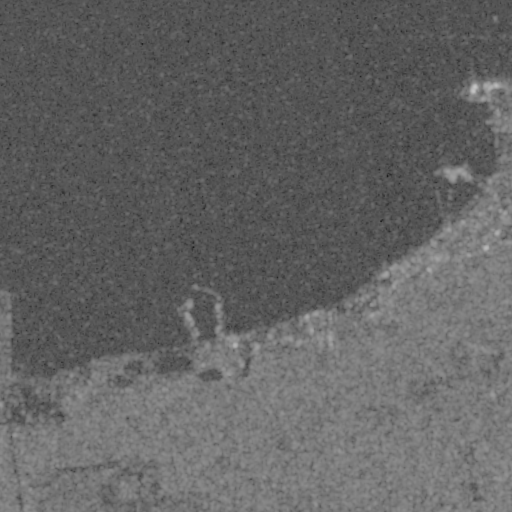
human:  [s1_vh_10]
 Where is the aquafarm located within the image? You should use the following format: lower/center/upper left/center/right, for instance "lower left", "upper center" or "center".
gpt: The aquafarm is located in the center right of the image.
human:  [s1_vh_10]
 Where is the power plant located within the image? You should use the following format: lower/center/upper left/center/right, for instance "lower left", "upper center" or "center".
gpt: The power plant is located in the upper right of the image.
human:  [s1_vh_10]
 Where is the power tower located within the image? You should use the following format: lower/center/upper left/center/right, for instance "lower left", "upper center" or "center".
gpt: The power tower is located in the right of the image.
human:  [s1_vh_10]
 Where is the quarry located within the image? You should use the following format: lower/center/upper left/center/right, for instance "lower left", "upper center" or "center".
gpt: The quarry is located in the lower left of the image.
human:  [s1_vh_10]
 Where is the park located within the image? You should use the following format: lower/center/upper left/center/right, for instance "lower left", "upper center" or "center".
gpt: There is no park in the image.

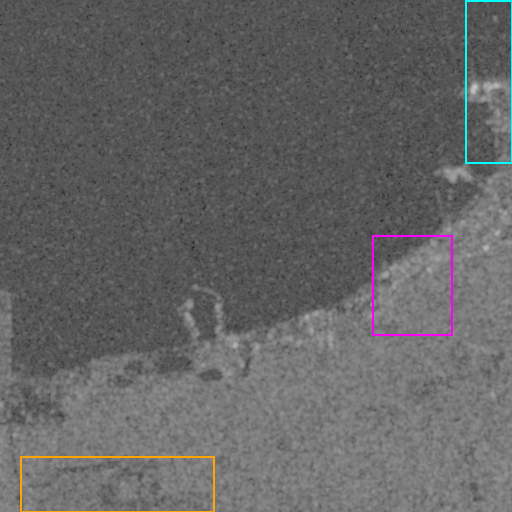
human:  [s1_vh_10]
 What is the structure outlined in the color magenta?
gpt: The structure outlined in magenta is an aquafarm.
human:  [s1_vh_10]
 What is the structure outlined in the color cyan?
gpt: The structure outlined in cyan is a power plant.
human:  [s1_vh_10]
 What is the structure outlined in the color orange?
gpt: The structure outlined in orange is a quarry.
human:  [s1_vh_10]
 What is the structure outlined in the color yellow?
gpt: There is no yellow outline.